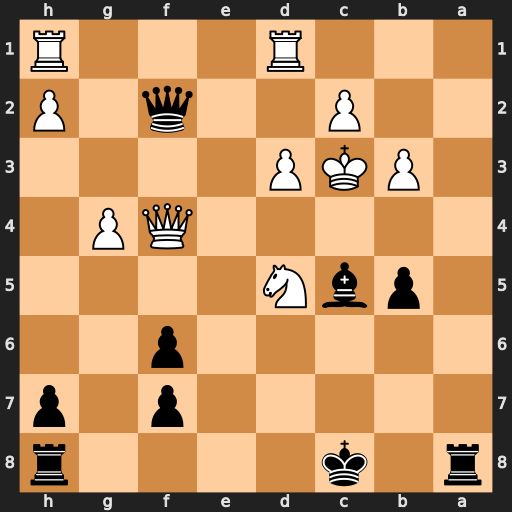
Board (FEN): r1k4r/5p1p/5p2/1pbN4/5QP1/1PKP4/2P2q1P/3R3R
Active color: b
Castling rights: -
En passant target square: -
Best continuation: b4+ Kc4 Qxc2+ Kb5 Rb8+ Qxb8+ Kxb8